Aerial crown-view tile of a tropical tree (Barro Colorado Island, Panama), acquired 20250512:
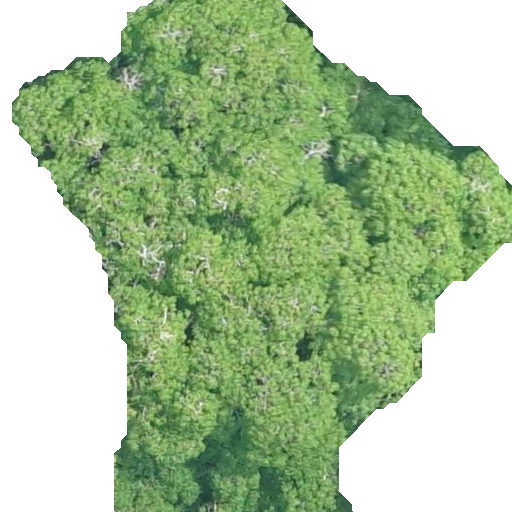
Species: Hura crepitans
GBIF accepted scientific name: Hura crepitans
Crown area: 250.558 m²